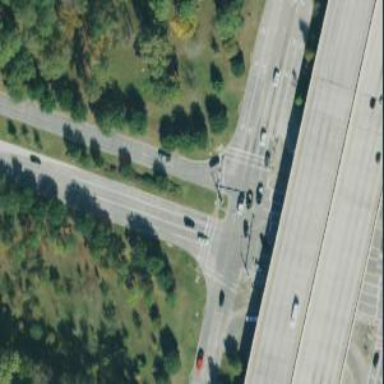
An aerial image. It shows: Zebra crossing on the road.